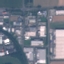
Label: Industrial